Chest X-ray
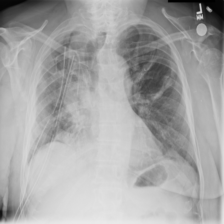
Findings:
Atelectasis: negative
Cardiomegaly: negative
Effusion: positive
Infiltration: negative
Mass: negative
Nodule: negative
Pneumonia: negative
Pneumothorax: positive
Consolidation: negative
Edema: negative
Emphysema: positive
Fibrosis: negative
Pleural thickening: negative
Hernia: negative